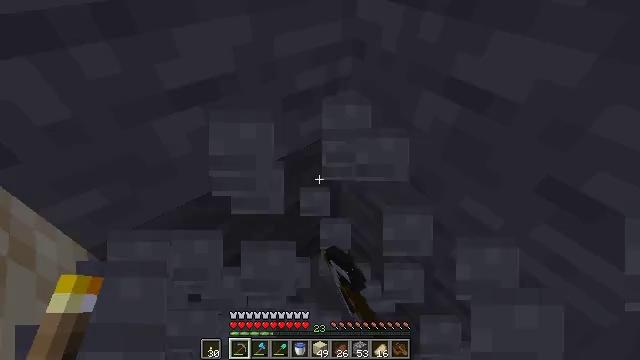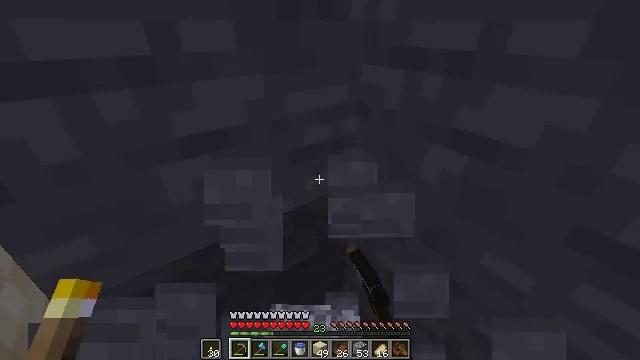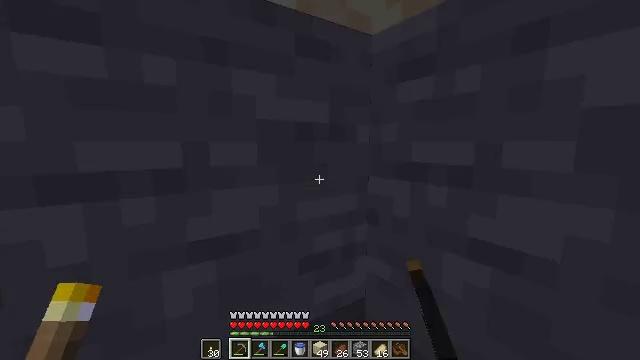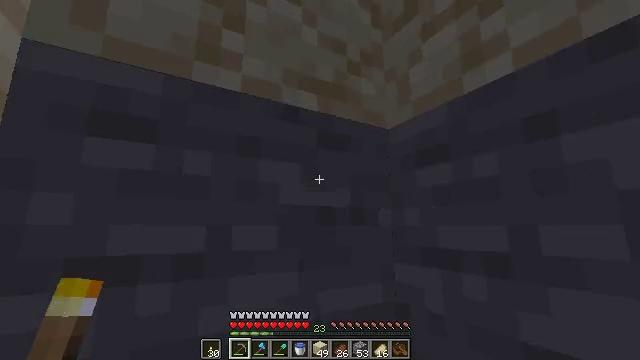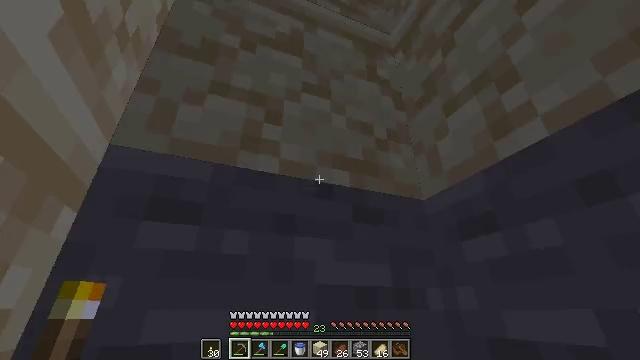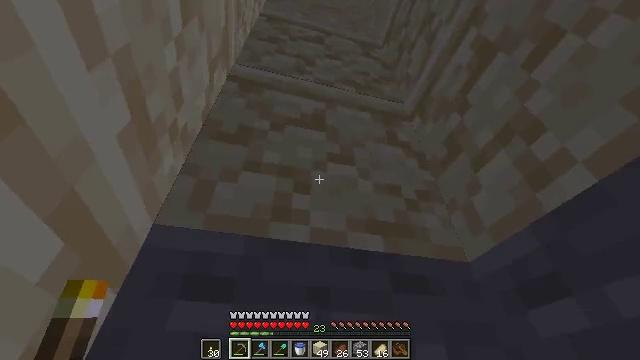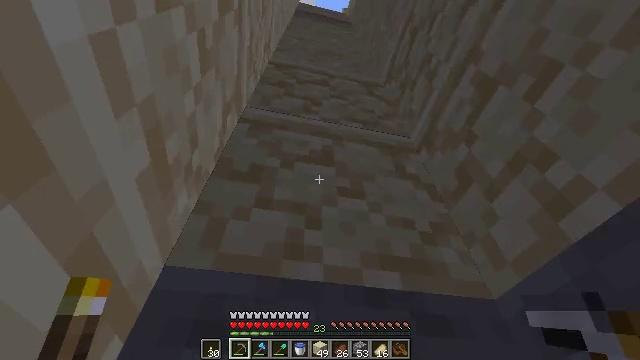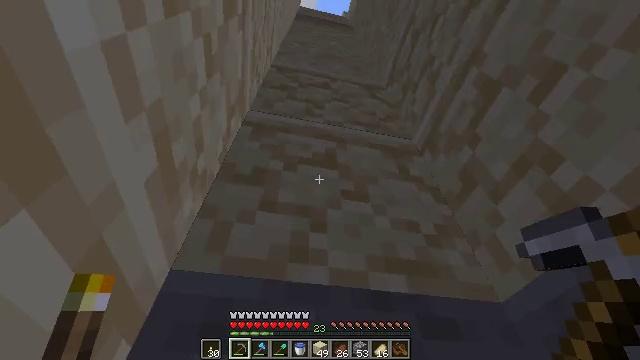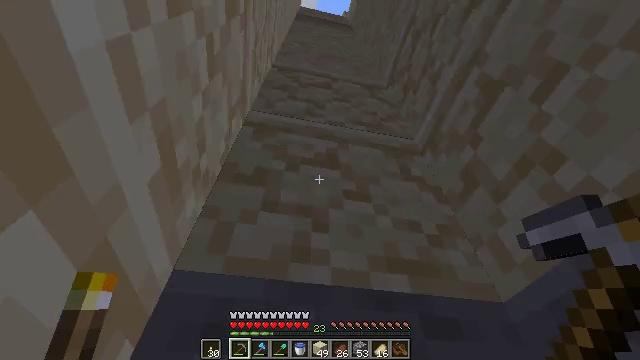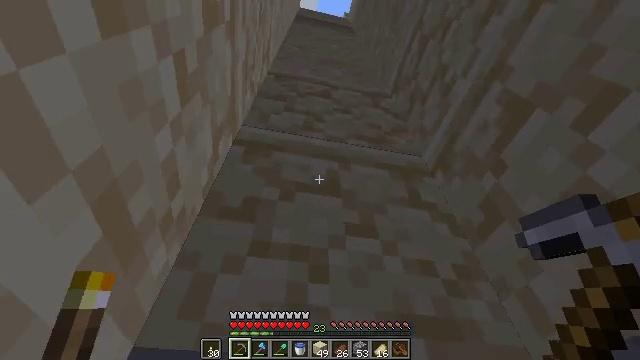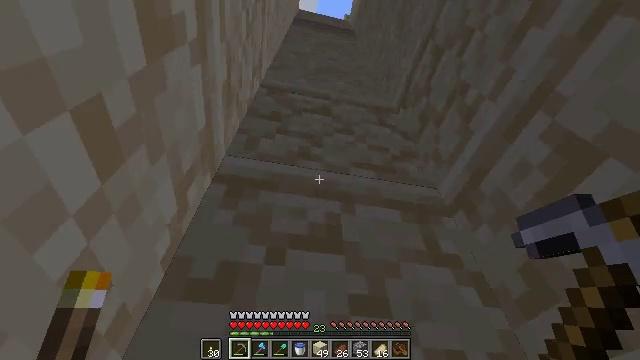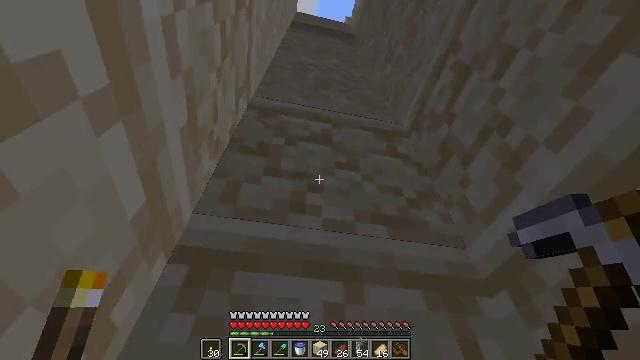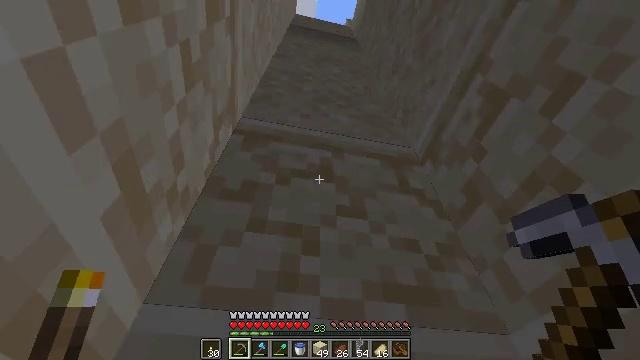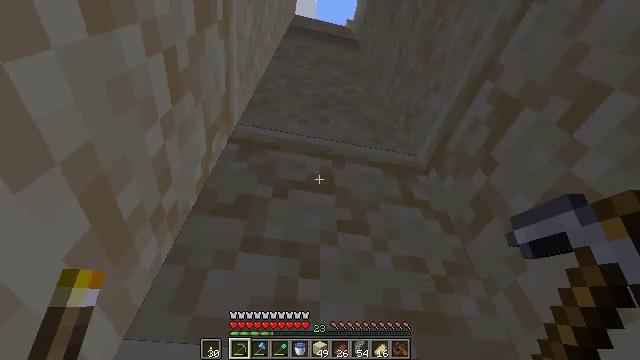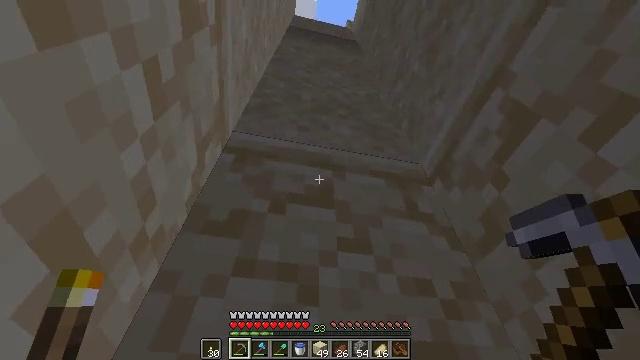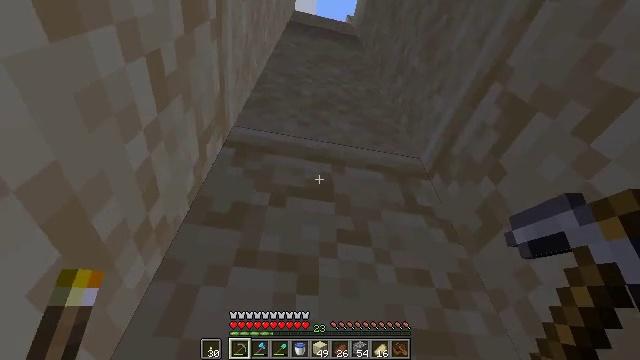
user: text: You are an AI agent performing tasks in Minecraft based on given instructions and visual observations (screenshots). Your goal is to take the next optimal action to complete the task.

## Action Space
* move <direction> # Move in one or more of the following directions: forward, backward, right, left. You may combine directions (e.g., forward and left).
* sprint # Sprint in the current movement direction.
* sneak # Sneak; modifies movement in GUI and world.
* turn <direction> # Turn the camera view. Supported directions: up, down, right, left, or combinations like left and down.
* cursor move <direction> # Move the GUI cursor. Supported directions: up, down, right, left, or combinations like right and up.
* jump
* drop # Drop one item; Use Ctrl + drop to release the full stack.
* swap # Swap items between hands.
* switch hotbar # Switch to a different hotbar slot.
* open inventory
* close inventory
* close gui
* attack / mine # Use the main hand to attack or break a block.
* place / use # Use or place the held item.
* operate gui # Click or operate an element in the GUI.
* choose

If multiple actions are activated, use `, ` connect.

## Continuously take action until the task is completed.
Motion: motion action
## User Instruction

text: Dig up the sandstone.
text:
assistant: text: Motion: turn up
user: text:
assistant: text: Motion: turn left and up
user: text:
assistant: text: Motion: turn left and up
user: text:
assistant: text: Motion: turn left and up
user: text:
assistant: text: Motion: move back, turn left and up
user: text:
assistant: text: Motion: move back, turn left and up
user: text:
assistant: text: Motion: move back
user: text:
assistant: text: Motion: move back
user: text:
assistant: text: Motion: jump
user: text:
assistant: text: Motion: jump
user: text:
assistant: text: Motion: jump
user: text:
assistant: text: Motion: no_op
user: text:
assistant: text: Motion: no_op
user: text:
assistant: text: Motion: no_op
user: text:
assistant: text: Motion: no_op
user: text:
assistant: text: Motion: turn down
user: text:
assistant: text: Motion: turn down
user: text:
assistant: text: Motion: turn down, attack / mine
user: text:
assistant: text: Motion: turn down, attack / mine
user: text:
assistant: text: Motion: turn down, attack / mine
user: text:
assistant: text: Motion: attack / mine
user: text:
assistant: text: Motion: attack / mine
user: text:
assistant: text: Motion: turn up, attack / mine
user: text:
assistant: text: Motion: turn up, attack / mine
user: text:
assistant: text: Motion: turn up, attack / mine
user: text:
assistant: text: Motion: turn up, attack / mine
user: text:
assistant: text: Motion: turn up, attack / mine
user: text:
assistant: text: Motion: turn up, attack / mine
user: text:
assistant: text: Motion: attack / mine
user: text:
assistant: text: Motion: attack / mine